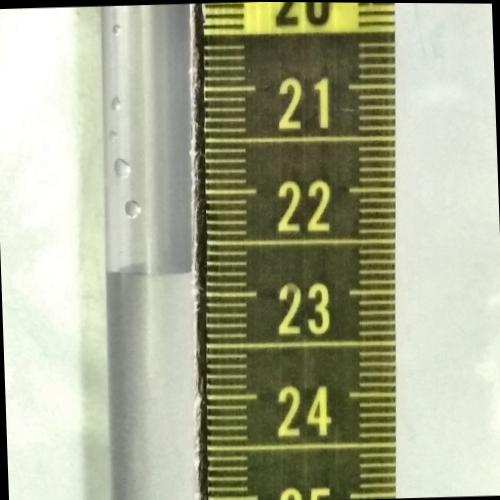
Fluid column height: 22.8 cm